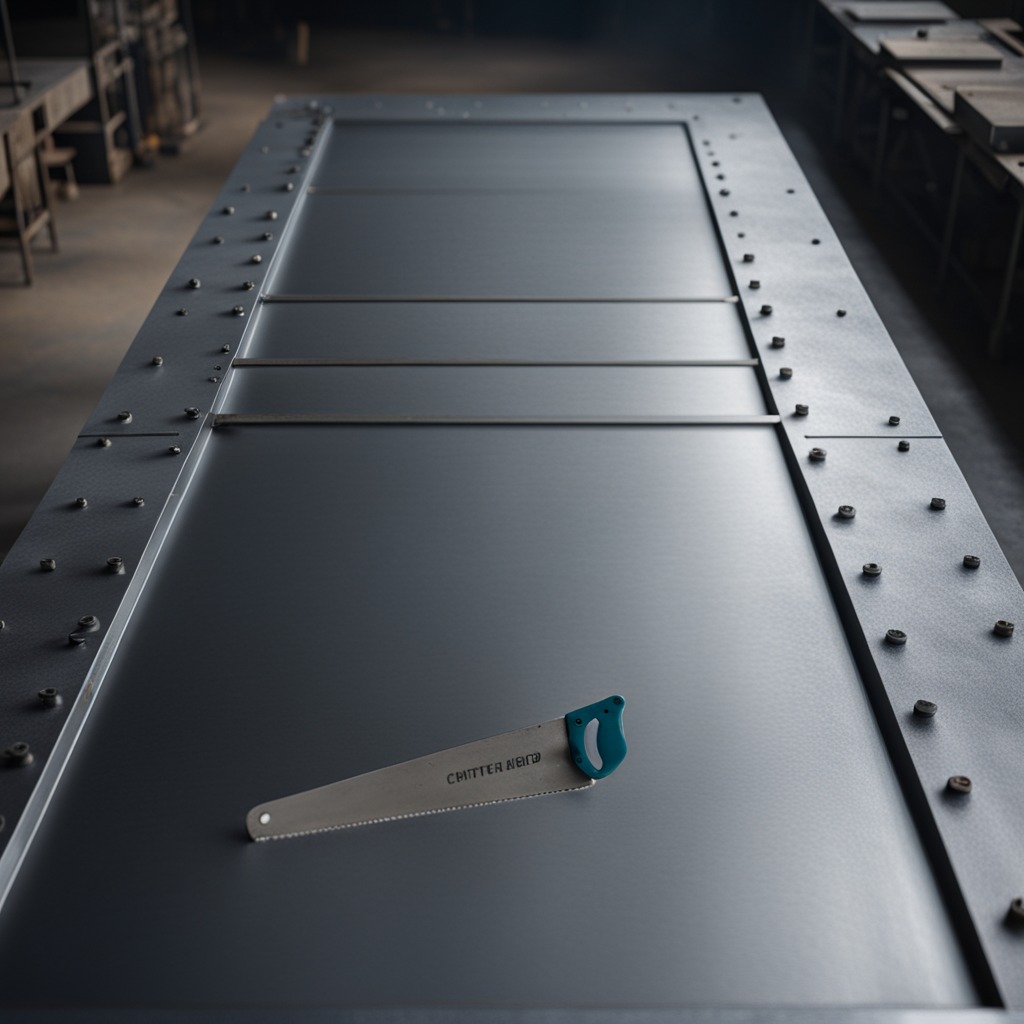
A handheld metal saw is lying on the cold steel table in a mining workshop.